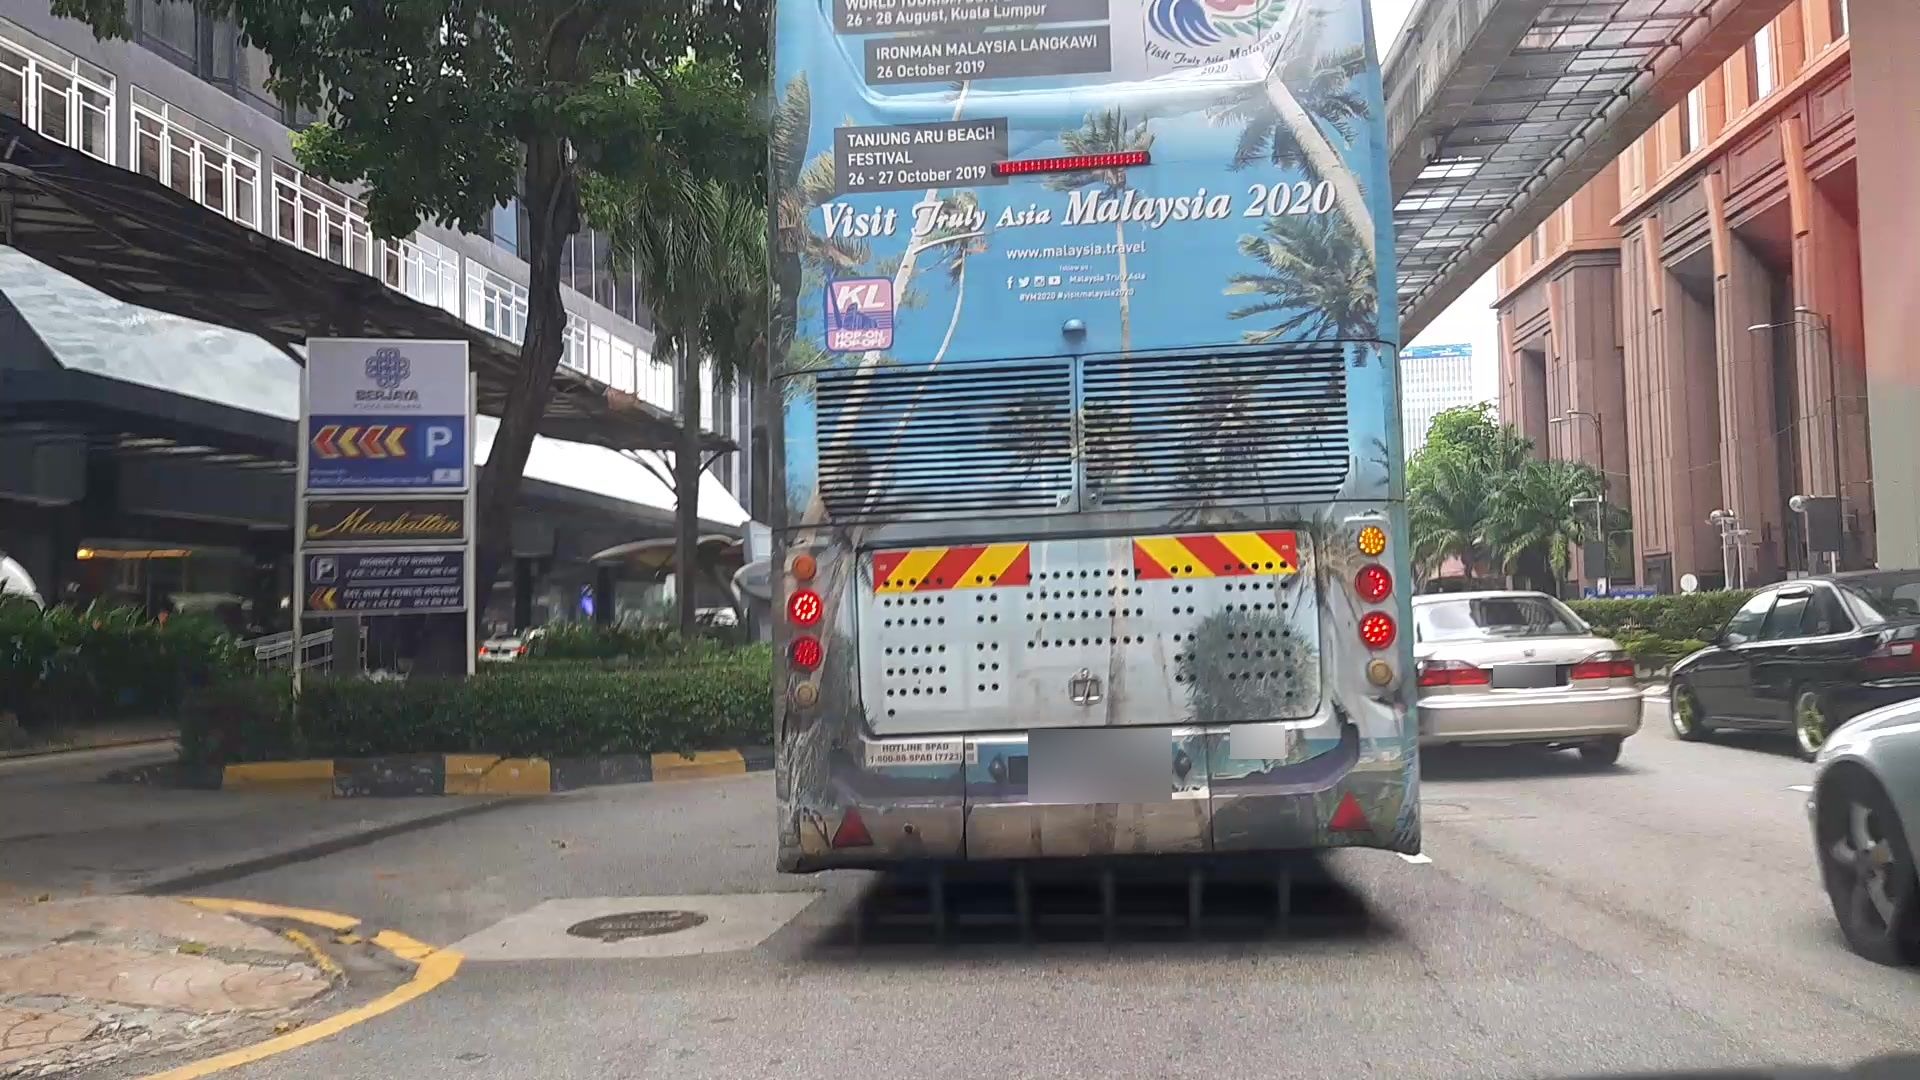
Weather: clear
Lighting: day
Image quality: good
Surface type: walking surface
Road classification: footway, service, steps
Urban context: urban centre
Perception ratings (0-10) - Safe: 2.45, Lively: 6.41, Beautiful: 1.48, Boring: 3.96, Depressing: 5.46, Wealthy: 3.58